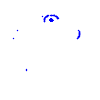
Particle: proton